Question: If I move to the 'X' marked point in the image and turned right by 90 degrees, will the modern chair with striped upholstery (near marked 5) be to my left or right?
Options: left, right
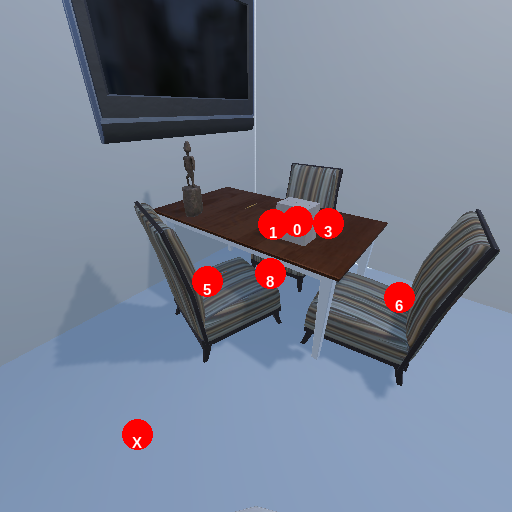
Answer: left